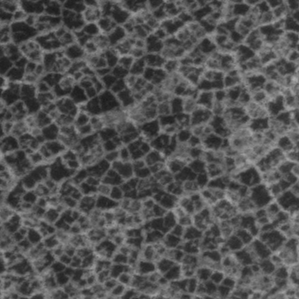
Label: frost